Field crop: maize
Growth stage: 2
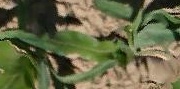
Species: maize